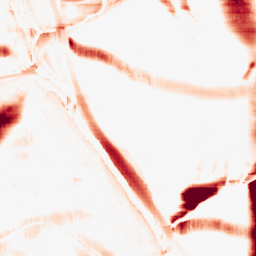
Category: morphological
Decomposition family: morphological_rect
Decomposition parameters: operation: opening
width: 50
height: 20
Upsampling method: sinc_blackman
Upsampling parameters: scale: 4
kernel_size: 8
Upsampling scale: 4